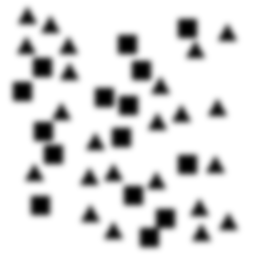
Squares: 15
Triangles: 23
Stars: 0
Total shapes: 38